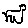
Label: cat